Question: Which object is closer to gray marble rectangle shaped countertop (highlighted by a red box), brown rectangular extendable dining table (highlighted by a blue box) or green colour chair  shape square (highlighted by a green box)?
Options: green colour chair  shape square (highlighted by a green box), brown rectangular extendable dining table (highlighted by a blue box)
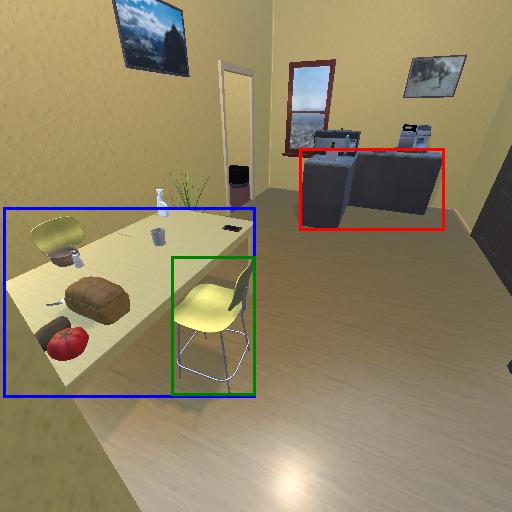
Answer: green colour chair  shape square (highlighted by a green box)